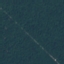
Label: Forest